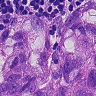
Metastatic tissue present: yes